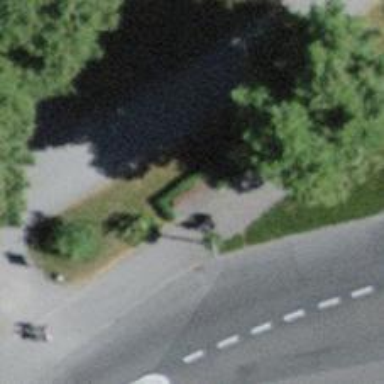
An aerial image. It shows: Bench.